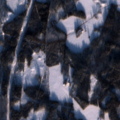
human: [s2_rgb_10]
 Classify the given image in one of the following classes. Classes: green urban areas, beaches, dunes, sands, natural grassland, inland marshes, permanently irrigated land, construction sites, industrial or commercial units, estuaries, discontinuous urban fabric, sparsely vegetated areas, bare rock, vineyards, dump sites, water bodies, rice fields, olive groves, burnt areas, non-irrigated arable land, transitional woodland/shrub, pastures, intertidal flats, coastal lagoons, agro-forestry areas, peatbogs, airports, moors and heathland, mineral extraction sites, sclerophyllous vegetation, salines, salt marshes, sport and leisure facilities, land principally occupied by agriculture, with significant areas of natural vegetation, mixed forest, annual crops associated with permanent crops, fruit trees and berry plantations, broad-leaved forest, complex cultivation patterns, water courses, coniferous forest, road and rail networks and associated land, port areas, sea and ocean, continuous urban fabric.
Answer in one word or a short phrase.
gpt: non-irrigated arable land, land principally occupied by agriculture, with significant areas of natural vegetation, broad-leaved forest, coniferous forest, mixed forest